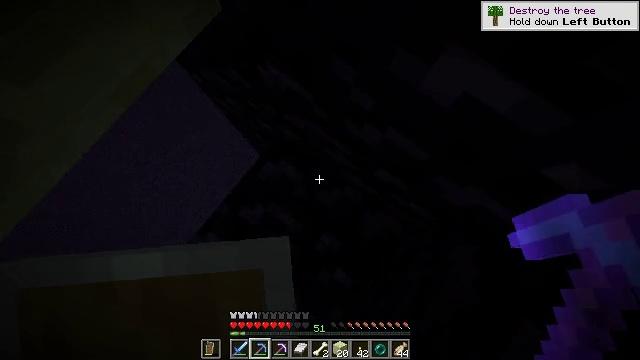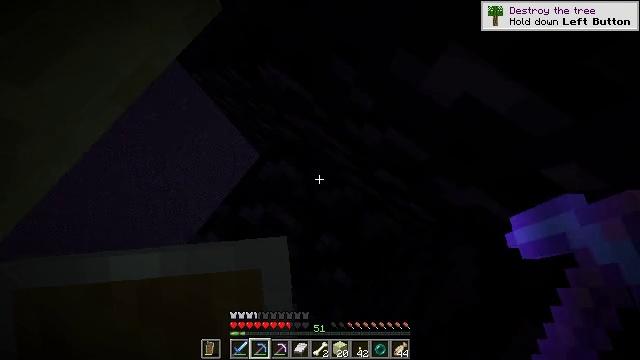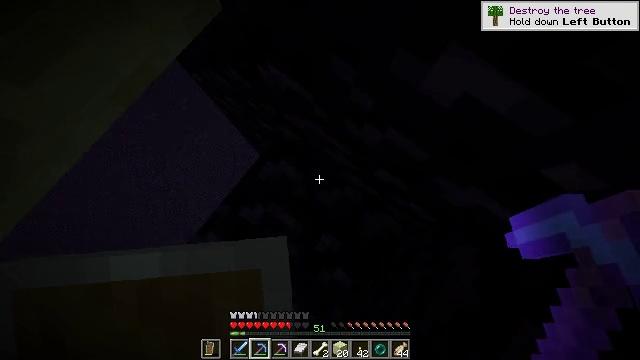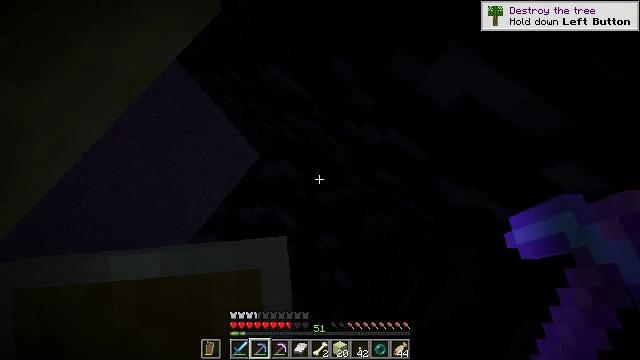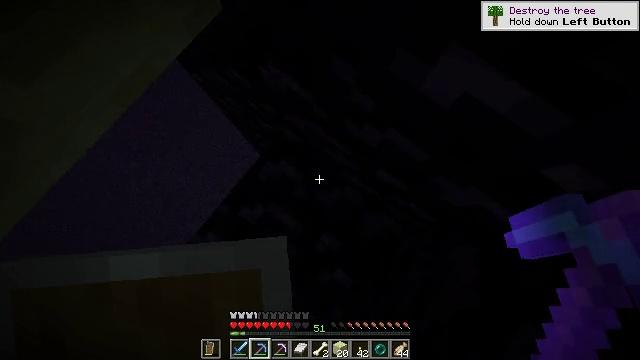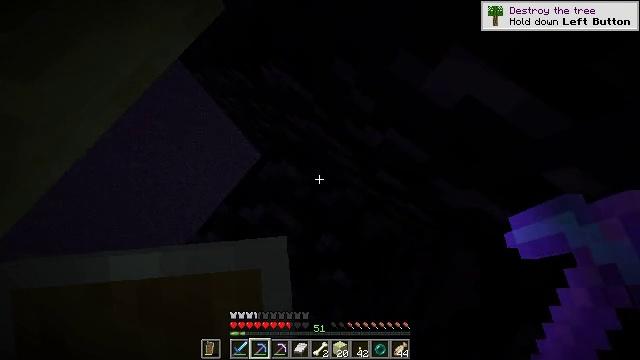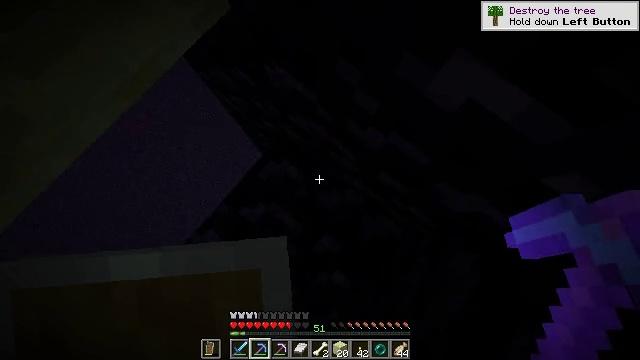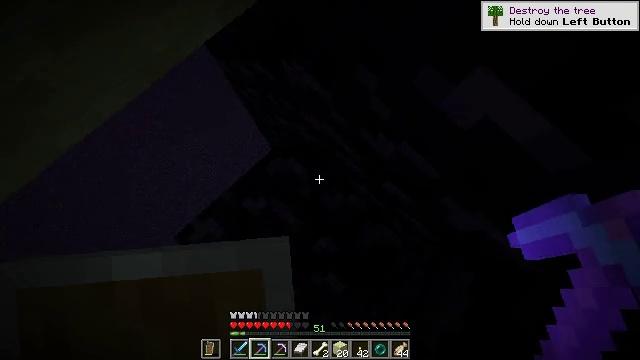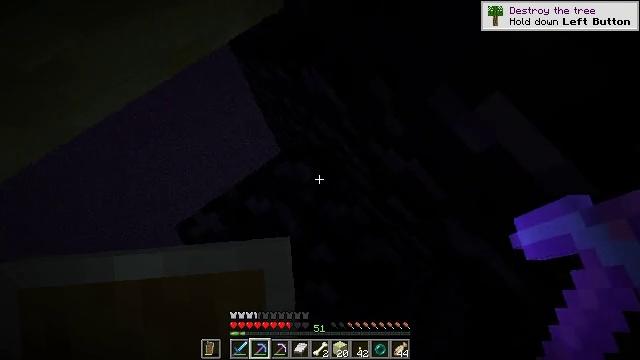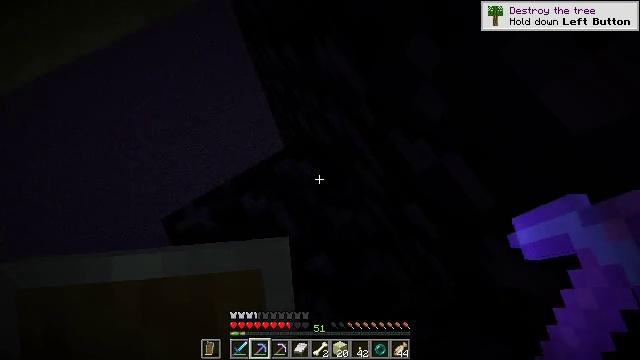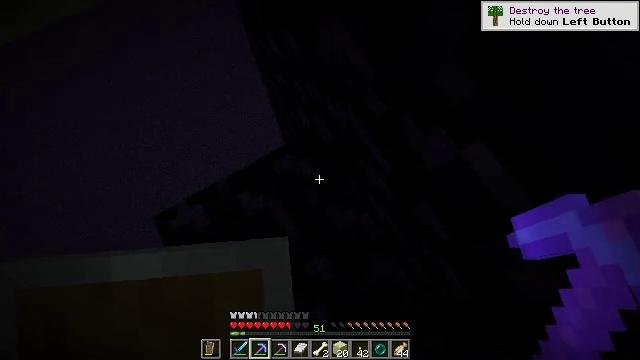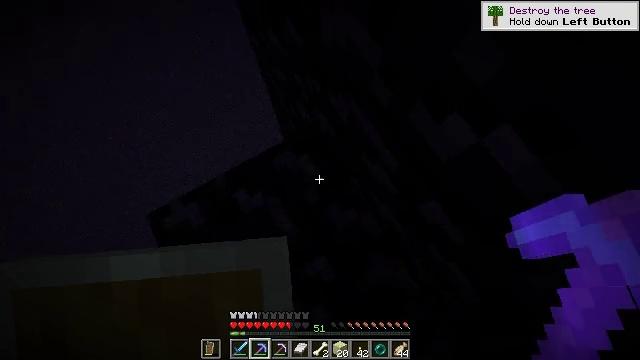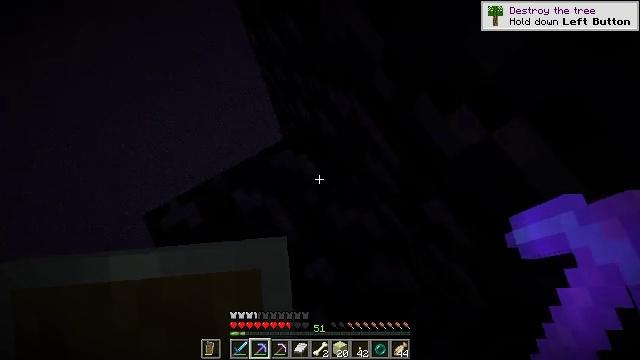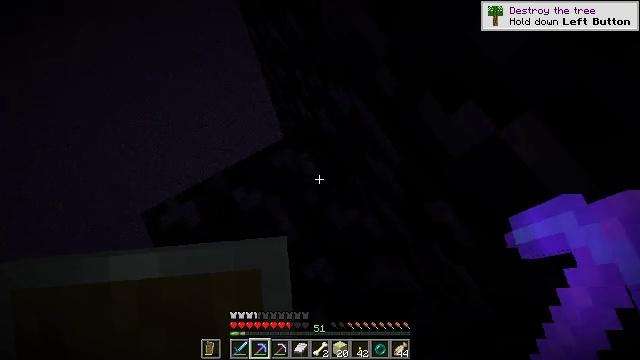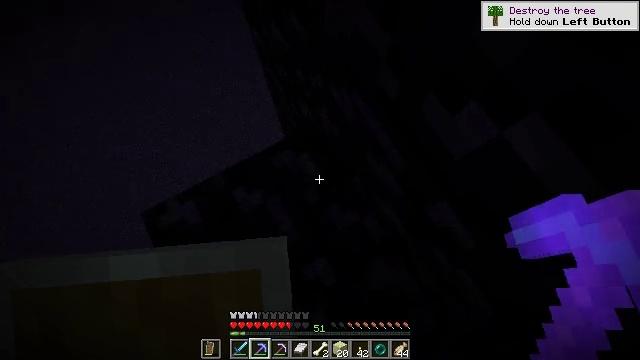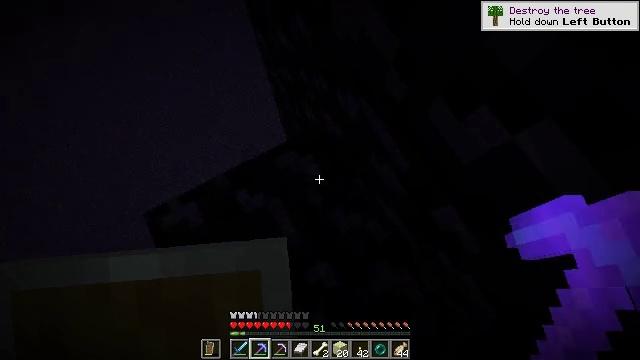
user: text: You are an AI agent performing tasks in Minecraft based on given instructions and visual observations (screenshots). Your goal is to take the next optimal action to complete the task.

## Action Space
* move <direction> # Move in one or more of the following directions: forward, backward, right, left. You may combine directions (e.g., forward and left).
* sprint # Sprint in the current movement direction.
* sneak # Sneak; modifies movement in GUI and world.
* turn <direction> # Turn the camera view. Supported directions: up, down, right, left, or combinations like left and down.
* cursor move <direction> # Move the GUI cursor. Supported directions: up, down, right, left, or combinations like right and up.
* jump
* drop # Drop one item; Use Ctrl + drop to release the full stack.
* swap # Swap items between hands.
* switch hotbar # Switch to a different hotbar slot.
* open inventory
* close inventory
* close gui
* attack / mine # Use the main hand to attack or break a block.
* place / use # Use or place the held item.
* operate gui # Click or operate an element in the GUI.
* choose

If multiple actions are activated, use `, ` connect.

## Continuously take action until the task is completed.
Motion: motion action
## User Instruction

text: Break some end stone blocks.
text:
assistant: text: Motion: no_op
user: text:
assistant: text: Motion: no_op
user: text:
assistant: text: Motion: no_op
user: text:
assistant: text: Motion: no_op
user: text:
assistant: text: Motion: no_op
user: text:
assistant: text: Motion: turn left
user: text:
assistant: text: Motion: turn left
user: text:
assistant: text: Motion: sneak, turn left and up
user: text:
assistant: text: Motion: sneak, turn left and up
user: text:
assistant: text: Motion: sneak, turn left
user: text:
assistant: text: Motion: sneak
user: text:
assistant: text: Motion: sneak
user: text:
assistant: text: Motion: sneak
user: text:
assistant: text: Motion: sneak
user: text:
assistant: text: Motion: move left, sneak
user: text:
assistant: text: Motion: move forward and move left, sneak
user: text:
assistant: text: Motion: move forward and move left, sneak
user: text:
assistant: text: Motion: move forward and move left, sneak
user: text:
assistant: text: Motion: move forward and move left, sneak
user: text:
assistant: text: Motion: move forward and move left, sneak
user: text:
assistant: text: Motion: move forward and move left, sneak
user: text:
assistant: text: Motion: move forward and move left, sneak
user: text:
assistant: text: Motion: move forward, sneak
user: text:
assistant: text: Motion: sneak
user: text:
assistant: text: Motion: sneak
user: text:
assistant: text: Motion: sneak
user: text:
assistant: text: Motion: sneak
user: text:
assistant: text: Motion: sneak
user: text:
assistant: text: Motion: sneak
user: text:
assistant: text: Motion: sneak